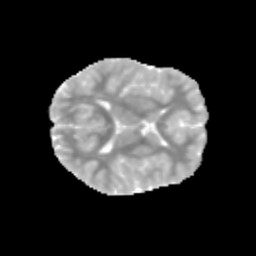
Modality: MD
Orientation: axial
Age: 8
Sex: male
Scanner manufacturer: siemens
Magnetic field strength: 3 T
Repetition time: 3.8 s
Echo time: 0.07 s